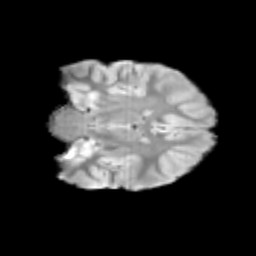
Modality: T2w
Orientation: coronal
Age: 9
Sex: female
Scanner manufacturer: siemens
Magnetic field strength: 3 T
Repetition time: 3.8 s
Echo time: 0.07 s